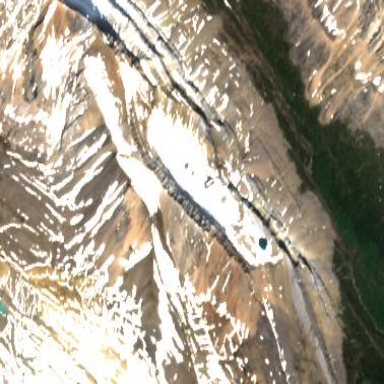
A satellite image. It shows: Stunning view of glacier.